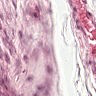
Metastatic tissue present: no